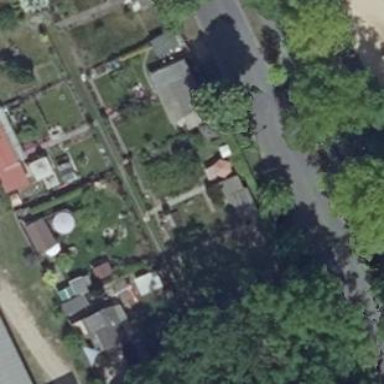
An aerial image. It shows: Chain link fence surrounding allotments.